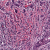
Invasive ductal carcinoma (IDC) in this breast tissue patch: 1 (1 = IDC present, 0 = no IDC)